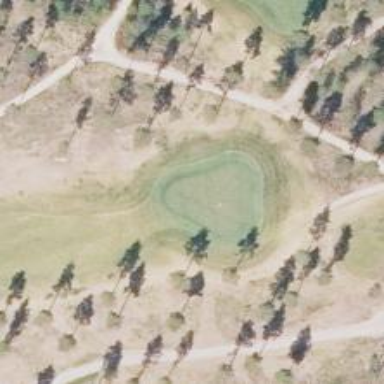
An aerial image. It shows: Golf hole.